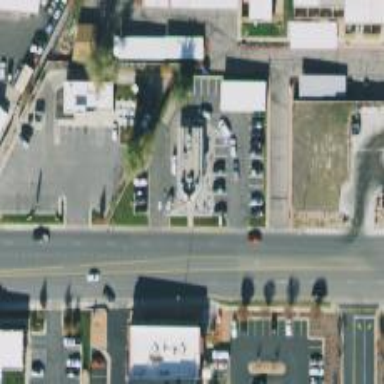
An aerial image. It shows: Parking space is available.